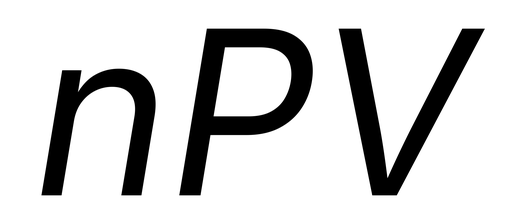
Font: Inter-Italic_Italic